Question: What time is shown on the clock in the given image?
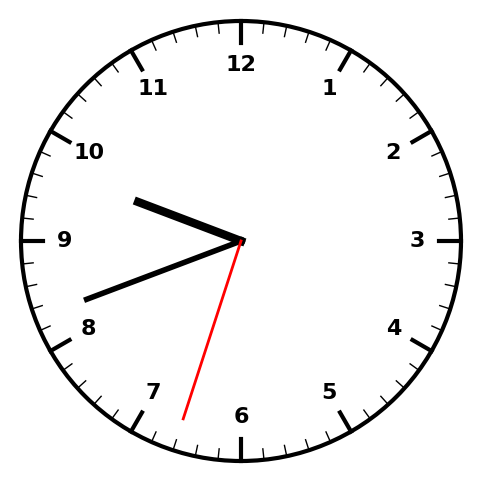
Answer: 09:41:33